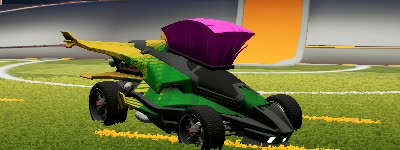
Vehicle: aftershock